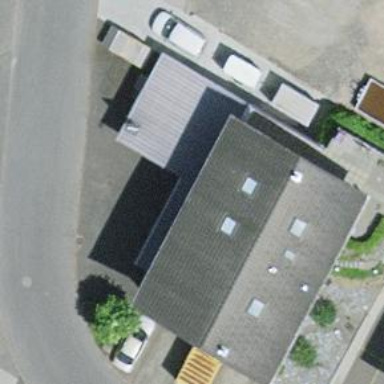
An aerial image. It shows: View of roof of building.